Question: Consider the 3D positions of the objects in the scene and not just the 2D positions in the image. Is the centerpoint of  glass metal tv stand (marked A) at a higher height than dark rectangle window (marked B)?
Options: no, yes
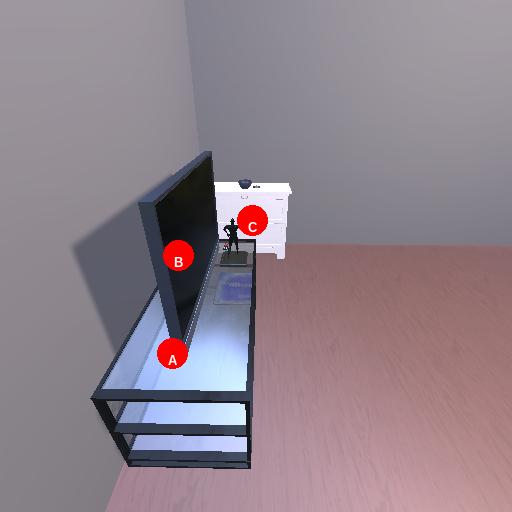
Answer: no